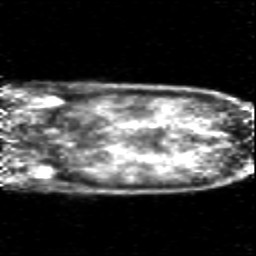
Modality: PET
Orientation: coronal
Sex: female
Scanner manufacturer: siemens